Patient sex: M
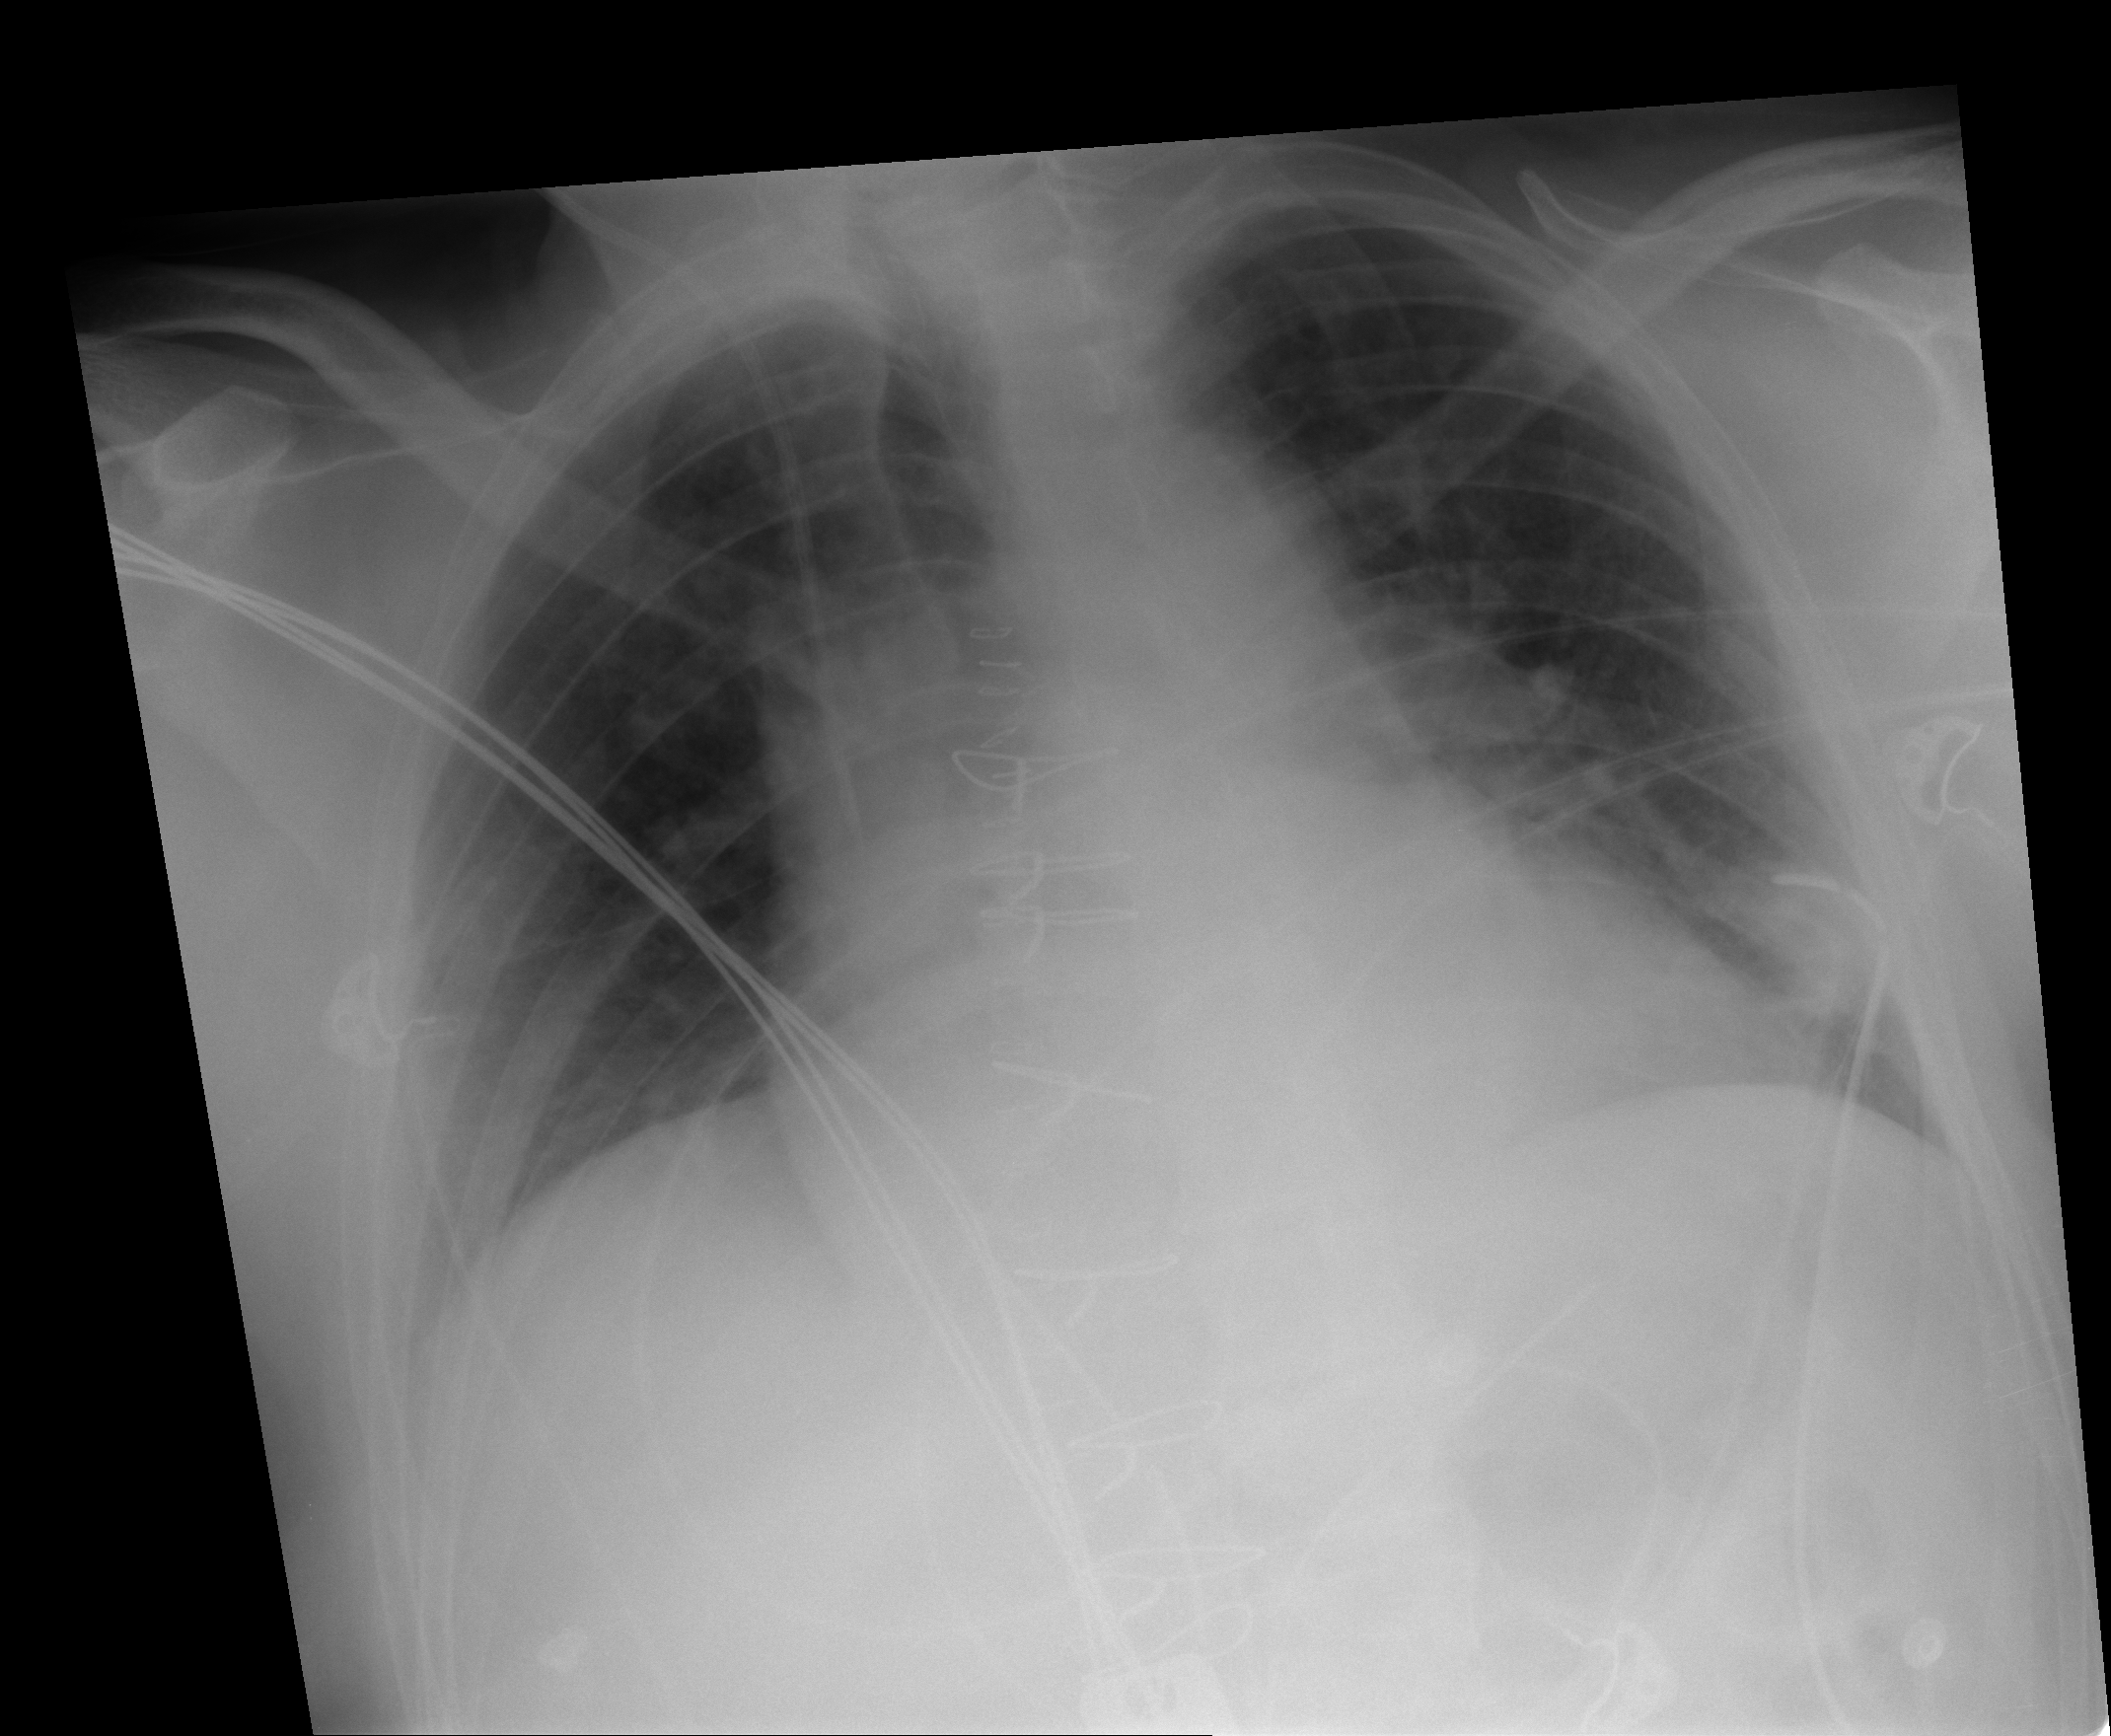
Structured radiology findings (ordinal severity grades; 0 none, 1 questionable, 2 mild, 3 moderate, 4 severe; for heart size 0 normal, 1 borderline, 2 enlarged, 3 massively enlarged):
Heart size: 2
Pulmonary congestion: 1
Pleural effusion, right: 0
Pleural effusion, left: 0
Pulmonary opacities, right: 0
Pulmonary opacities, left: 0
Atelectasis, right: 1
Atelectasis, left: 2